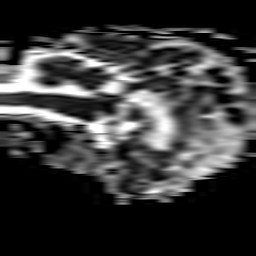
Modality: ADC
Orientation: sagittal
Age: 62
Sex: female
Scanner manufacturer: philips
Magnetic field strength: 3 T
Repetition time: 3.08 s
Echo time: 0.076 s